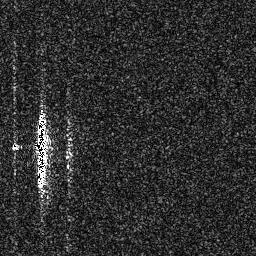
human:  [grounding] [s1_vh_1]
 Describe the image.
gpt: In the satellite image, there is  <ref>1 medium ship </ref> <box>[[12, 41, 19, 74, 0]]</box> located at left.